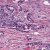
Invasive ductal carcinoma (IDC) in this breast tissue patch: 1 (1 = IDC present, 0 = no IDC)